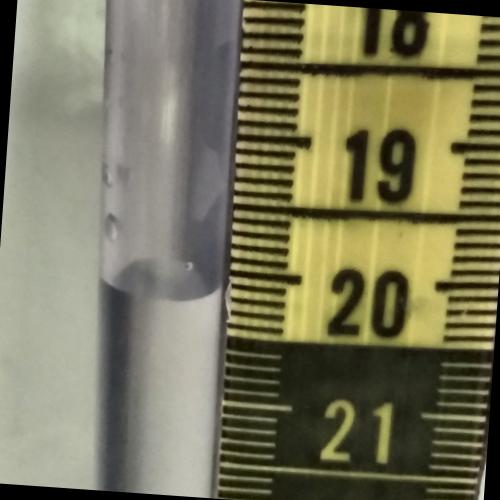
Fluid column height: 20.1 cm